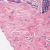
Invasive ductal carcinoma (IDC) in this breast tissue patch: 0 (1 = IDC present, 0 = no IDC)